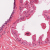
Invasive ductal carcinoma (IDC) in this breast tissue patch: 0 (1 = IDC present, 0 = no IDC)